Brain MRI, t1w sequence, axial 2D slice.
Patient: age 35, sex F, weight 95 kg, height 1.95 m
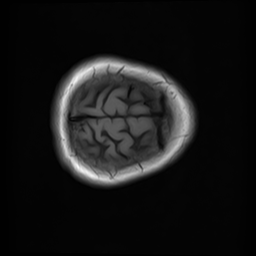